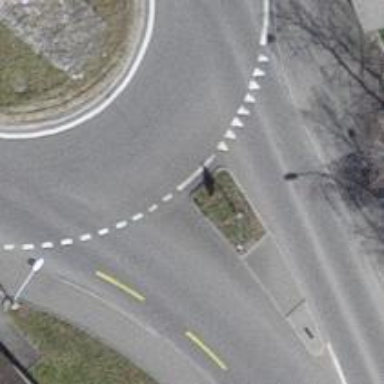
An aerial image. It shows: Road with "give way" sign.